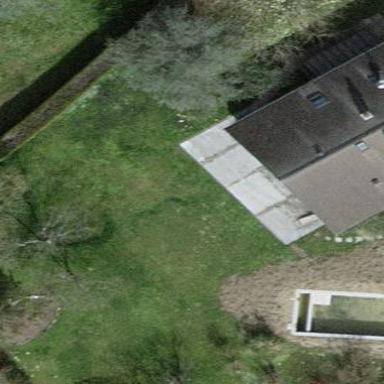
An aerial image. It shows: Garden enclosed by fence.